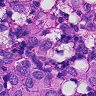
Metastatic tissue present: yes